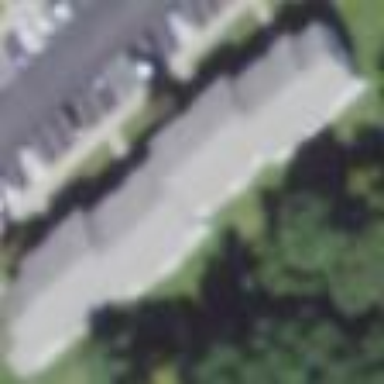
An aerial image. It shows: Building.